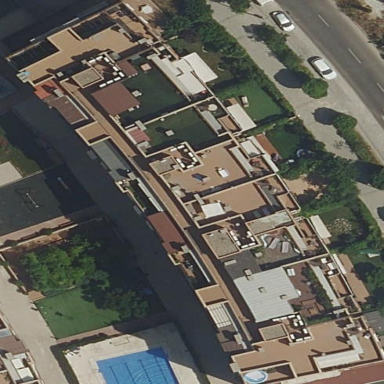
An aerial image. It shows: Image showing building with apartments.